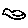
Label: bird